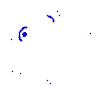
Particle: electron